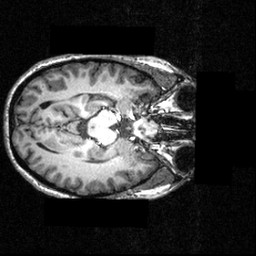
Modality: T1w
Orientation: axial
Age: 27
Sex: female
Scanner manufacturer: siemens
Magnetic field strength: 3.951 T
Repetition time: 1.5 s
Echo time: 0.00335 s